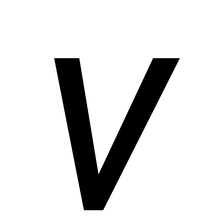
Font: Roboto-Italic_Italic